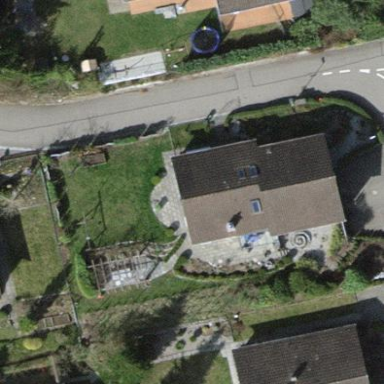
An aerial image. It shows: Detached building.